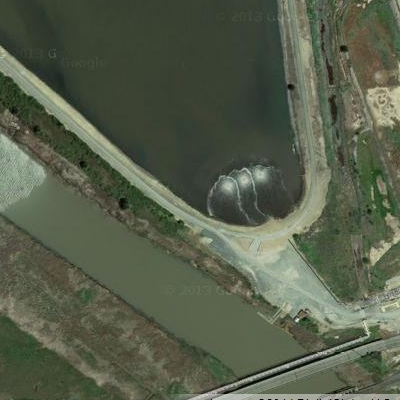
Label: dRiverLake